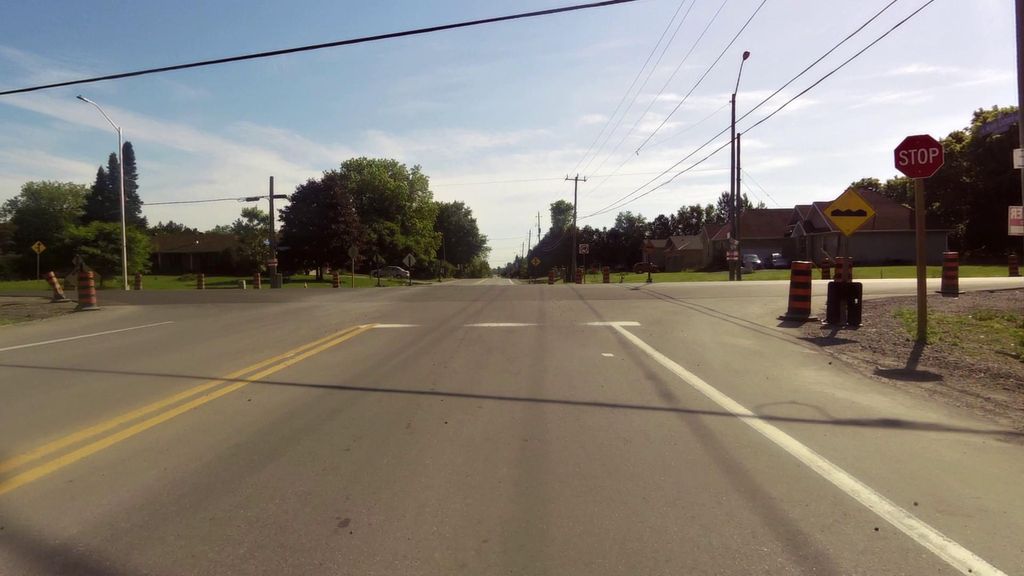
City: ottawa-gatineau